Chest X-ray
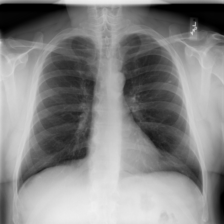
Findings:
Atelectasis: negative
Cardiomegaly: negative
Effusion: negative
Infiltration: negative
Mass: positive
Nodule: negative
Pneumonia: negative
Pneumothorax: negative
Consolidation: negative
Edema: negative
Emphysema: negative
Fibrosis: negative
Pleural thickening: negative
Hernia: negative